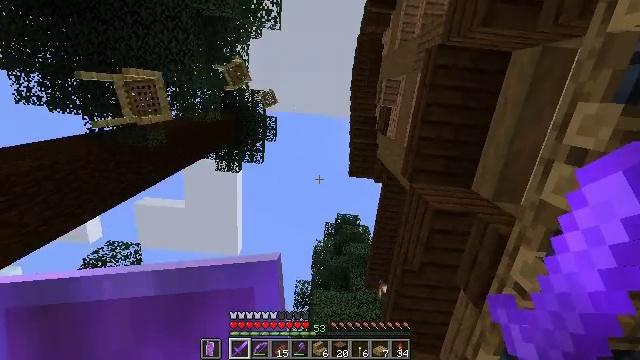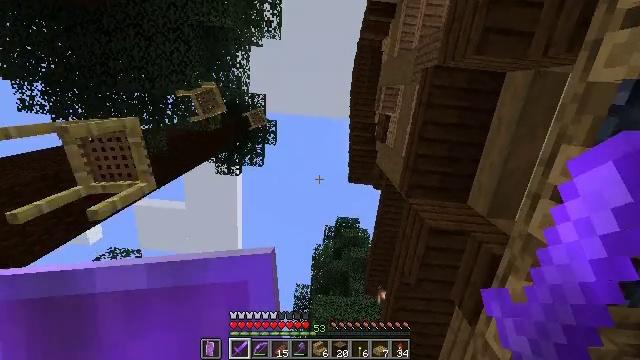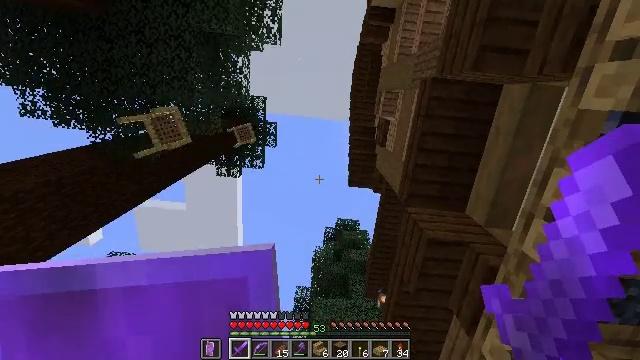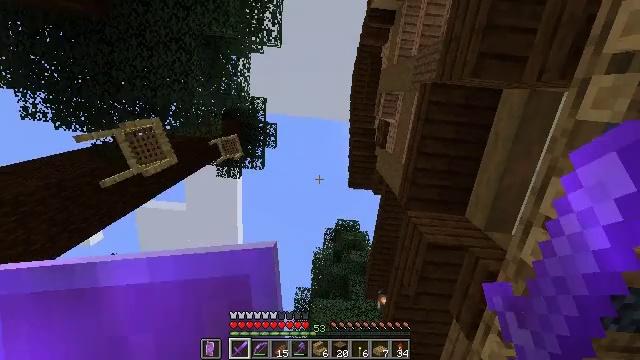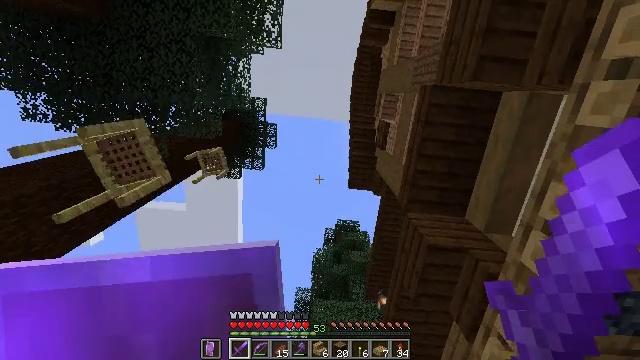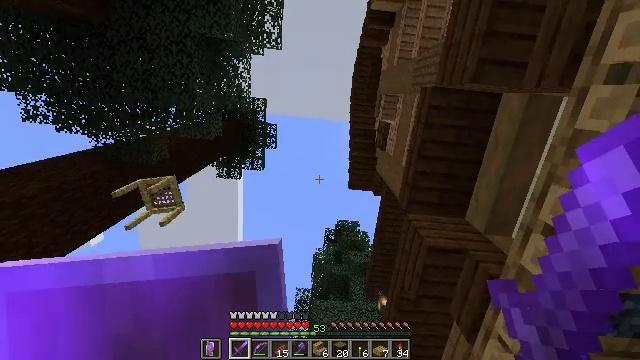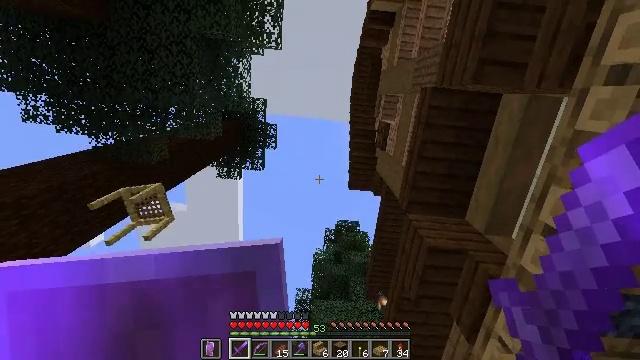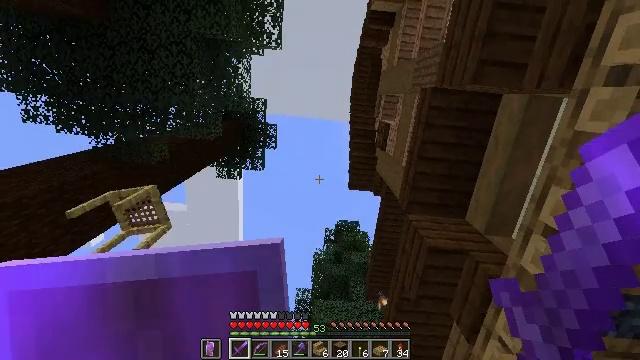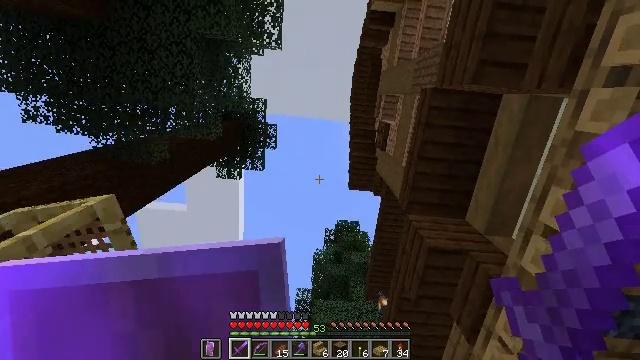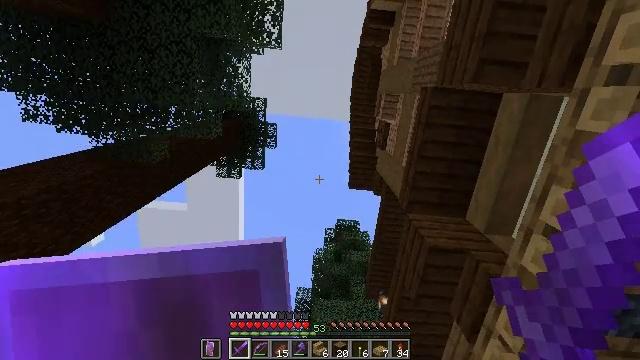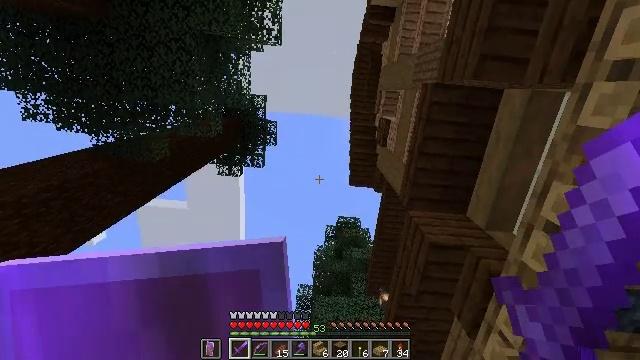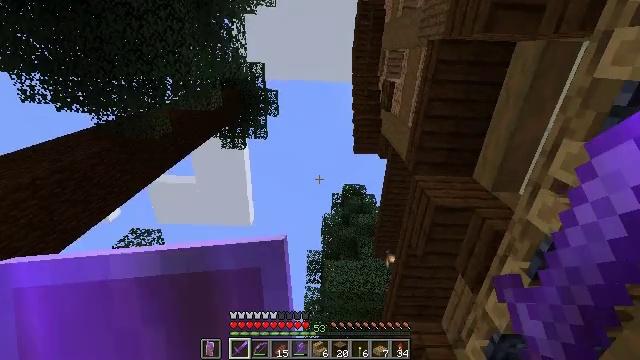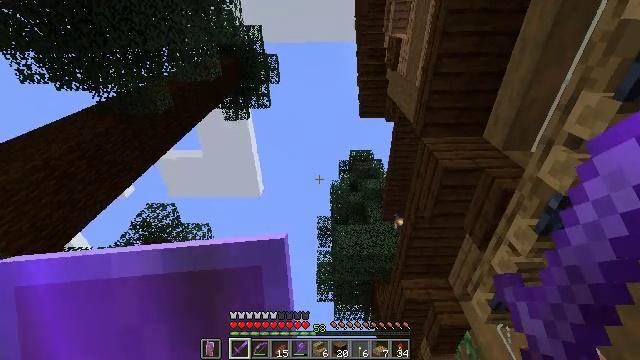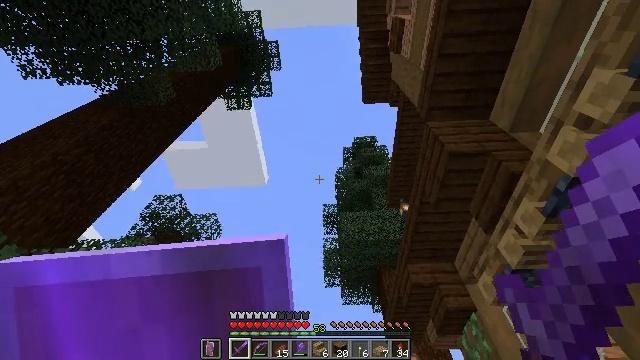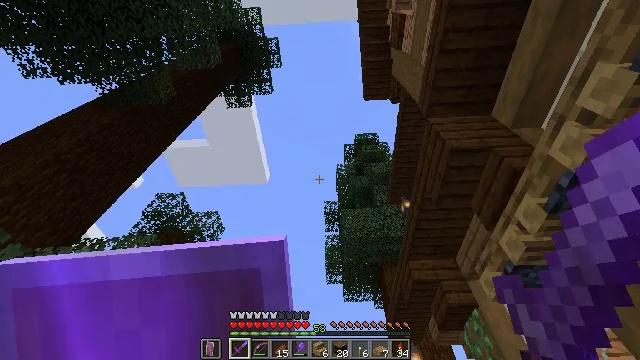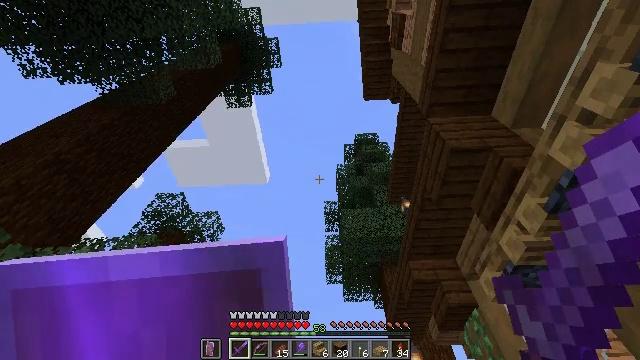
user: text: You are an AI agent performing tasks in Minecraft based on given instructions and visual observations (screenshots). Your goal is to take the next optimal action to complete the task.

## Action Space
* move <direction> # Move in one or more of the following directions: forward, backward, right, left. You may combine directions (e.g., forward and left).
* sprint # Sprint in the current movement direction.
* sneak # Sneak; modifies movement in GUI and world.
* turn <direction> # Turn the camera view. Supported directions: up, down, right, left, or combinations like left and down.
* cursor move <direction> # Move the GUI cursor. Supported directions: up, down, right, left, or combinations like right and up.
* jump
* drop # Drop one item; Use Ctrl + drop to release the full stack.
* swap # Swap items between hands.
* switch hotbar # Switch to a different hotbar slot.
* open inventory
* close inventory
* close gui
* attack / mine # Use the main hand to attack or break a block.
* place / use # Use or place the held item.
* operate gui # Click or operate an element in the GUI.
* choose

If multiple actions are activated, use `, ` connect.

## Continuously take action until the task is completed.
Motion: motion action
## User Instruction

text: Collect scaffolding blocks.
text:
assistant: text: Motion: move back
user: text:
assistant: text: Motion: no_op
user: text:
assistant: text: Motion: no_op
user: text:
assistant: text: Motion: no_op
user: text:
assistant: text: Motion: no_op
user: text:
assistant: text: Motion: no_op
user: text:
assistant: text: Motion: no_op
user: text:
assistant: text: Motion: no_op
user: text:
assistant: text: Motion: no_op
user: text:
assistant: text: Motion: no_op
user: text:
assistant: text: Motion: turn left and down
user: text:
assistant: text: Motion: turn left and down
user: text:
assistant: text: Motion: turn left and down
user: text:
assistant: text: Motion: no_op
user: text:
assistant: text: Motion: no_op
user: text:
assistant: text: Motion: no_op
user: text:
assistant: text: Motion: no_op
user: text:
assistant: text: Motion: no_op
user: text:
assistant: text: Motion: no_op
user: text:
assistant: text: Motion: no_op
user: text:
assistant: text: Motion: no_op
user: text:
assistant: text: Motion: no_op
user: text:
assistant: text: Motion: no_op
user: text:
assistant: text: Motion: no_op
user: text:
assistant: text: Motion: turn right
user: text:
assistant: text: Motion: turn right and down
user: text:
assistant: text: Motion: move left, turn right and down
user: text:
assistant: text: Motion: move left
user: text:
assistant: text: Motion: move left, turn right and up
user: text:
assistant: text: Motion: move back and move left, turn right and up